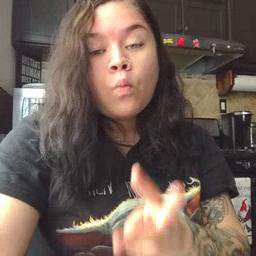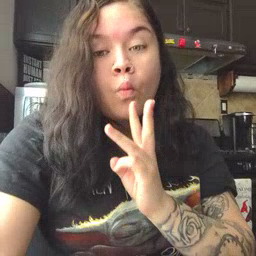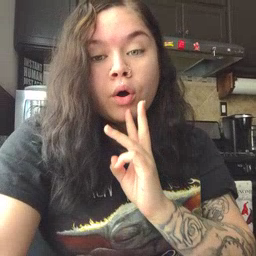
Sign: water